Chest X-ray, PA view. Patient: 70 years old, sex M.
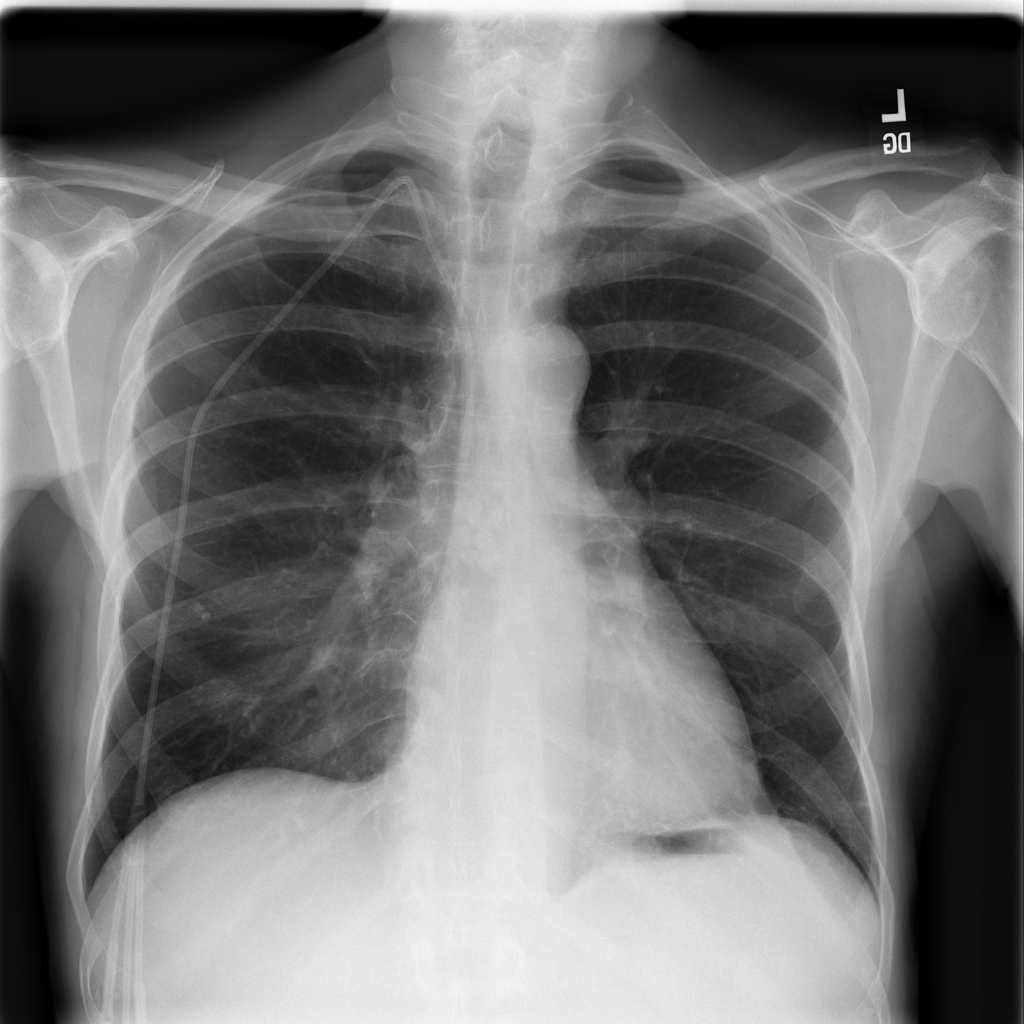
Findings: Infiltration